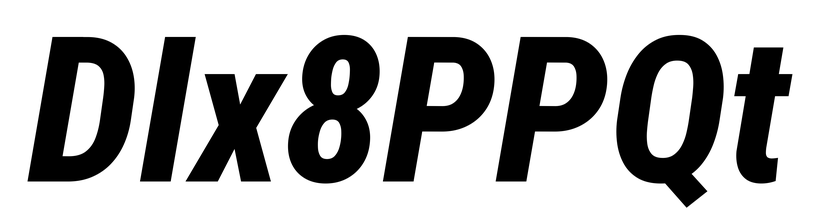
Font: Roboto-Italic_Condensed_ExtraBold_Italic